Question: I have developed a few apps. But, in all those apps there is a common problem where when I go to the recents section in android it shows a black screen instead of the last state of the app.

When I press the recents button and click on my app it just crashes without any error and I have to reopen the app and it works fine.
All of the above problems don't seem to happen in the debug version of the app, only the release version.
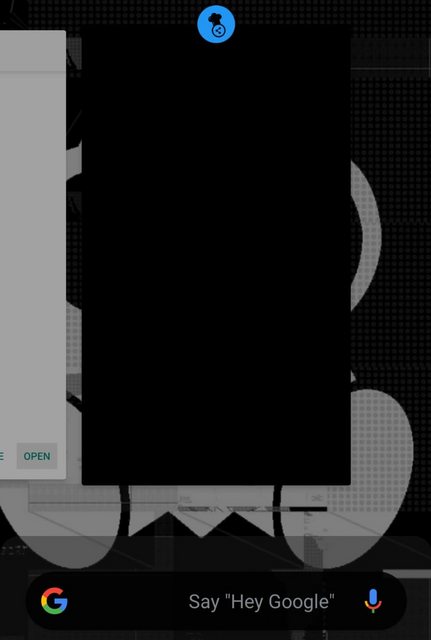
Answer: Hi i had the same issue.
After a little debugging sesion i think i found the issue in Android side. And i have a workaround.
I will report the issue to the flutter team.
The problem i when the MainActivity execute the onResume() callback in a short time and in certain circunstancies the screenshot is not ready to show and the os show a black screen because doesn't have the screenshot ready yet.
To avoid in the middle time i needed to override the onPause() callback into the MainActivity and add a delay into.
I am not recommend this solution in production ( but in the mind time can avoid the issue since the flutter team work in a fix from FlutterActivity )
You can add the override into MainActivity:
'''
//Workaround to avoid error with screenshot in the task manager
override fun onPause() {
Thread.sleep(100)
super.onPause()
}
'''
Let me know if this fix worked for you.
Here is the issue reported to the flutter team:
<URL>